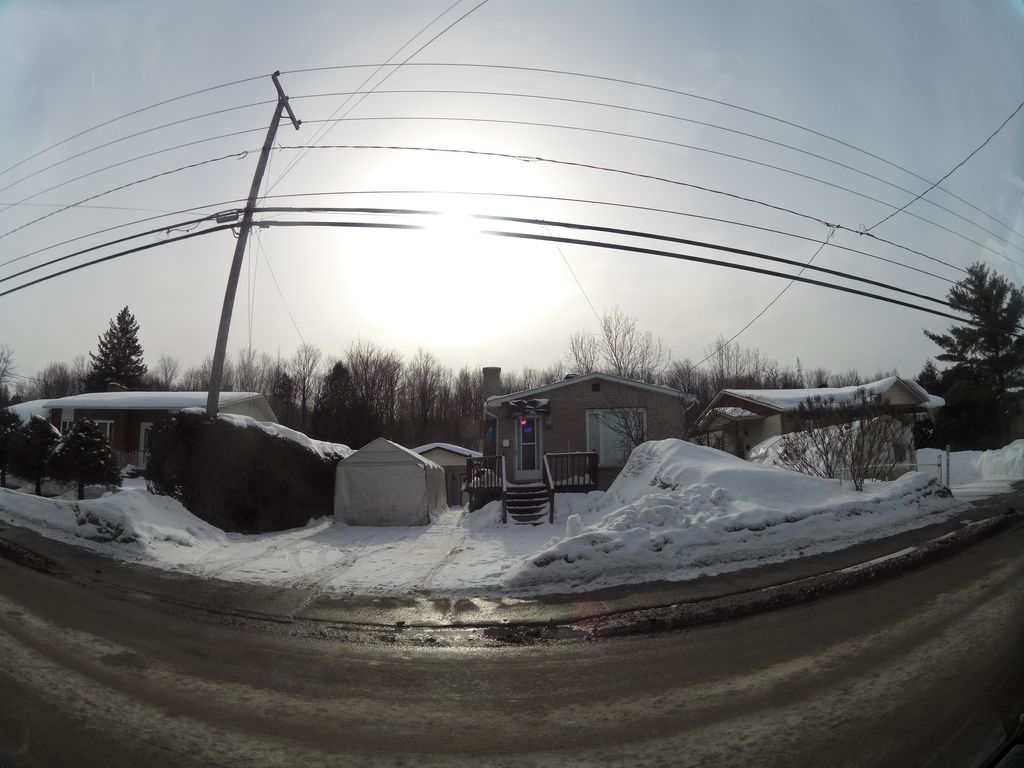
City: ottawa-gatineau